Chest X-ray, PA view. Patient: 44 years old, sex M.
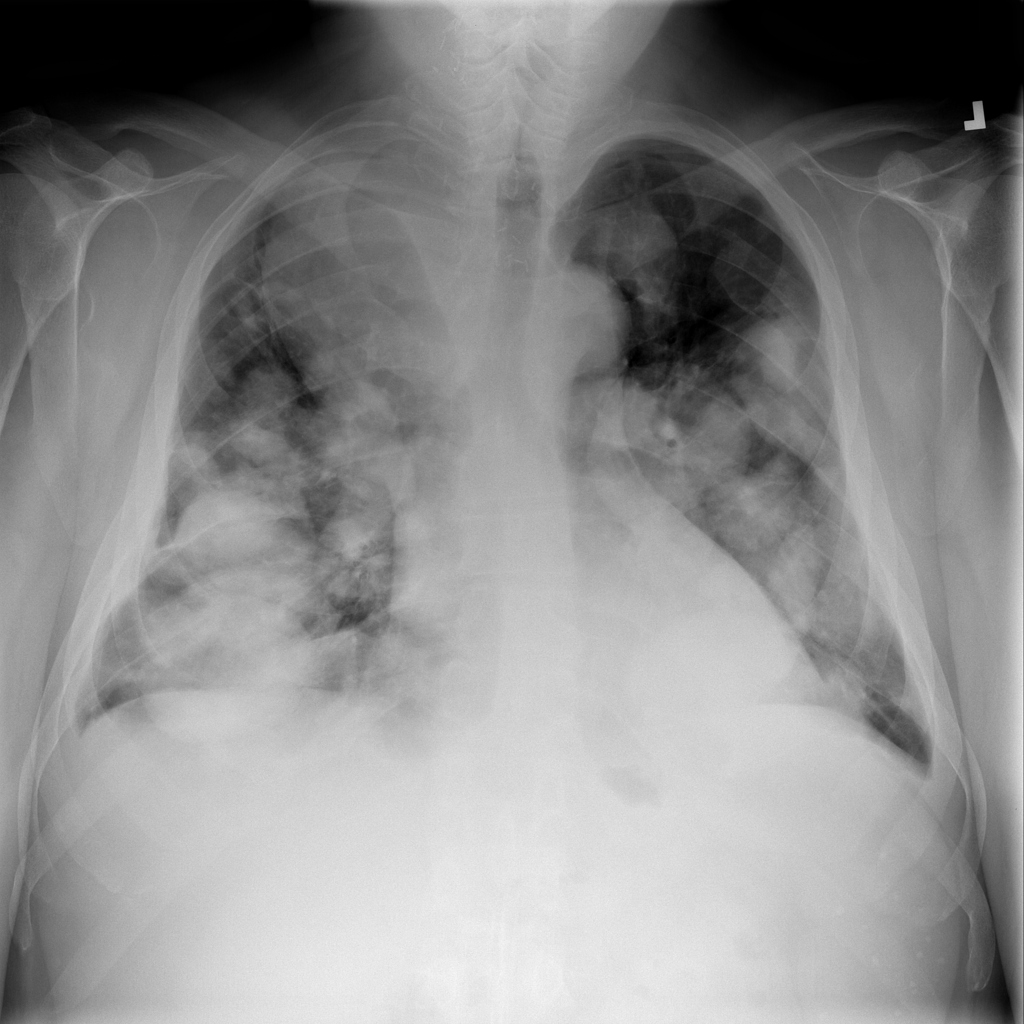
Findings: No Finding